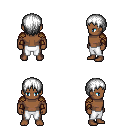
a pixel art fantasy rpg character, male body template, human, dark skin, leather shoulder armor, white pants, white plain hairstyle, leather bracers, four views (front, back, left, right), 2x2 character sprite sheet, small pixel art, hard edges, no anti-aliasing